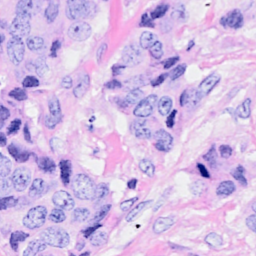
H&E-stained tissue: Breast